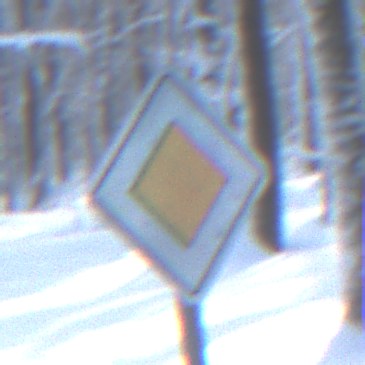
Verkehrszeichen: Vorfahrtsstrasse
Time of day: MorningAfternoon
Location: Outdoor (Nature)
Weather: Clear
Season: Winter
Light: Natural